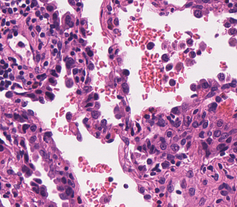
Tumor epithelial tissue: yes
Tumor-associated stroma tissue: yes
Normal tissue: no